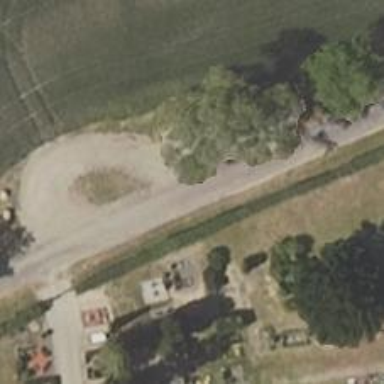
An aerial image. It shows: Service road with grade 3 tracktype.